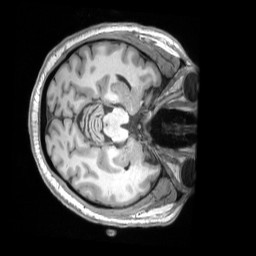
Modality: T1w
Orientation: axial
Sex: female
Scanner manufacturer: siemens
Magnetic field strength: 3 T
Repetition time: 2.53 s
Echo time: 0.00164 s